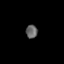
Tissue: prostate
Cell type: T cells
Senescence score: 0.316
Nuclear area (px): 155
Mean DAPI intensity: 98.142